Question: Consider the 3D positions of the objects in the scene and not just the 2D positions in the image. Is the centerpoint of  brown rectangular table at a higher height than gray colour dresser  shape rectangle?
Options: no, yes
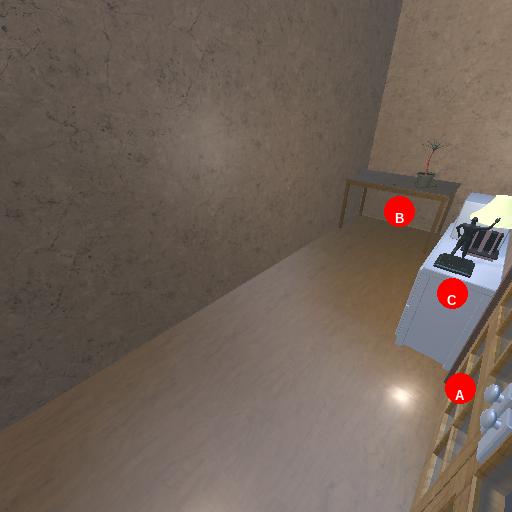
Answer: no